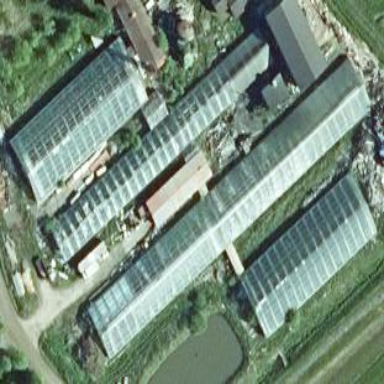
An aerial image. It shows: Greenhouse.